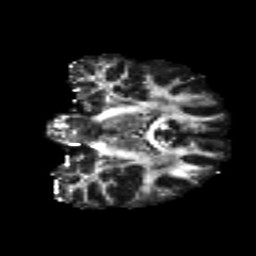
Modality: FA
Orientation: coronal
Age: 26
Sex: female
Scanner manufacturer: siemens
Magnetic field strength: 3 T
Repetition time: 8.8 s
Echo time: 0.085 s